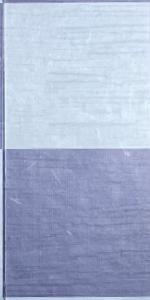
Label: Empty